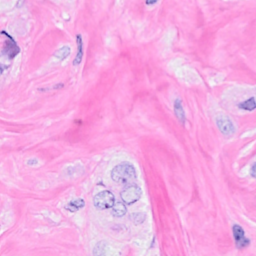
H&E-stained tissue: Breast